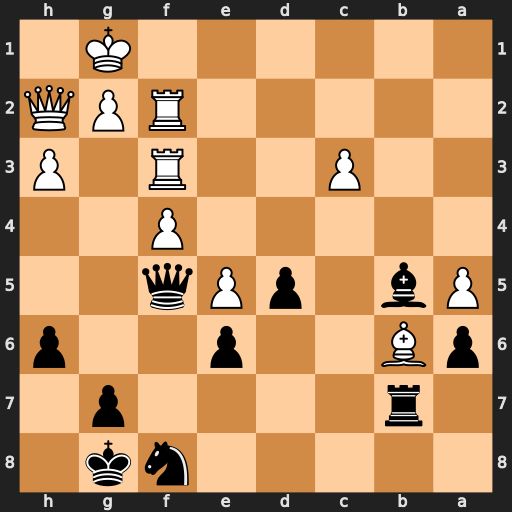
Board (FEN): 5nk1/1r4p1/pB2p2p/Pb1pPq2/5P2/2P2R1P/5RPQ/6K1
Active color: b
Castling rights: -
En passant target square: -
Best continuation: Qb1+ Rf1 Bxf1